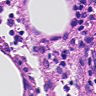
Metastatic tissue present: no